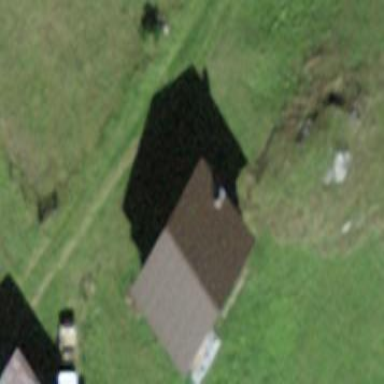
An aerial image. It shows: Rural barn.